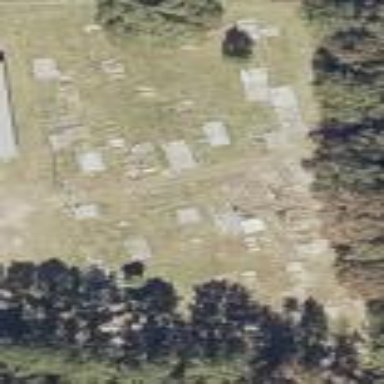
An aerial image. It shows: Cemetery.